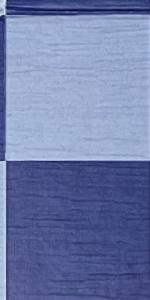
Label: Empty